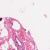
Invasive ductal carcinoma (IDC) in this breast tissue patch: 0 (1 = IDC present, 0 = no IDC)